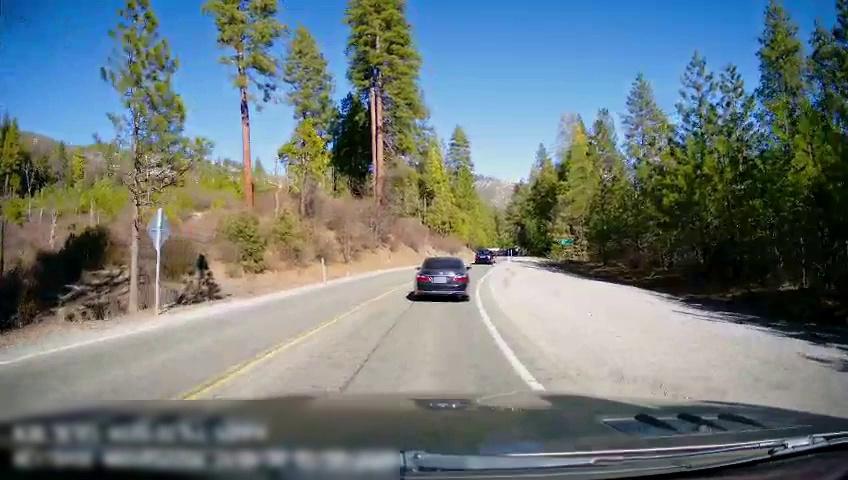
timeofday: Day
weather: Sunny
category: Drivable Space
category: Vehicles | Car
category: Vehicles | Car
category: Lanes | Opposite Lane
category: Lanes | Opposite Lane
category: Lanes | Current Lane
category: Lanes | Current Lane
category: Traffic | Signs